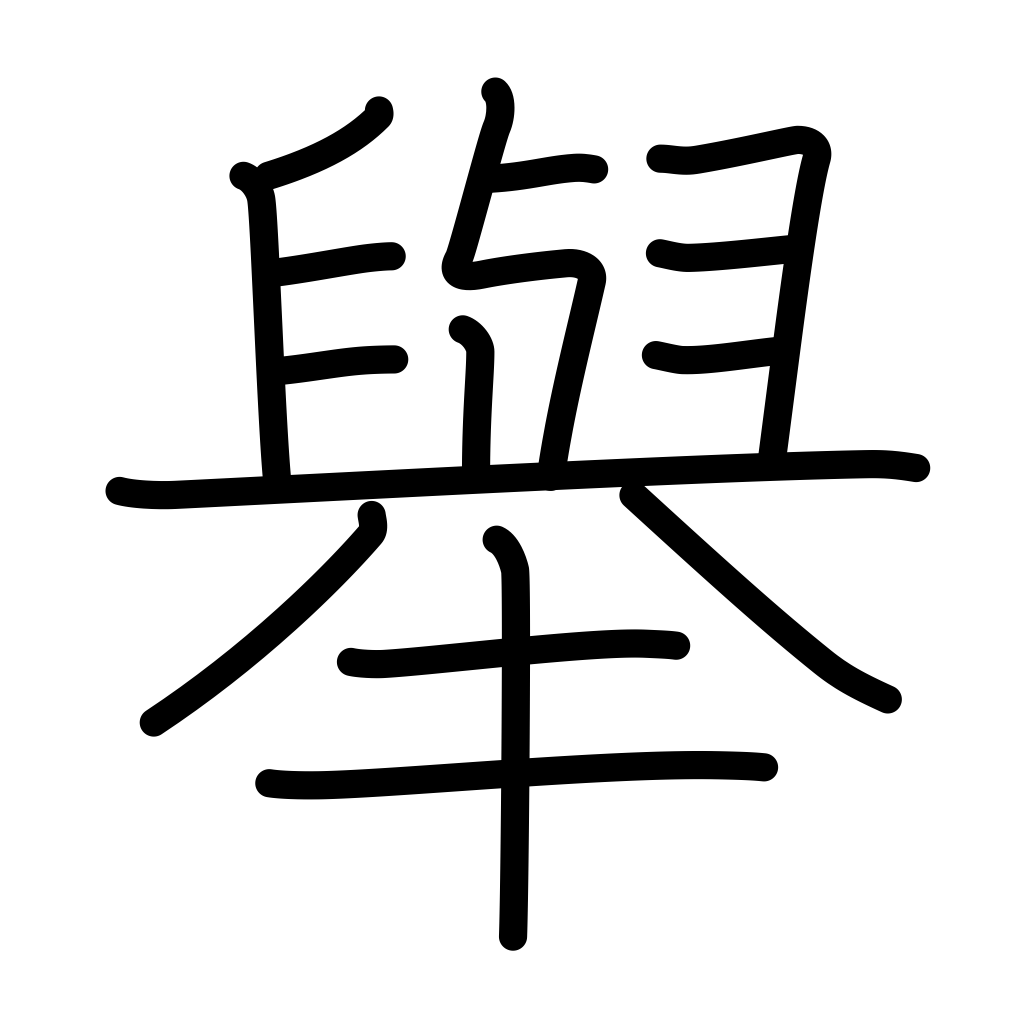
Meaning: raise, plan, project, behavior, actions